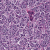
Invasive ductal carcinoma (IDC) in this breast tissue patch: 1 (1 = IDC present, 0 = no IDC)